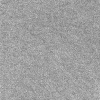
Atmospheric dust classification: dusty